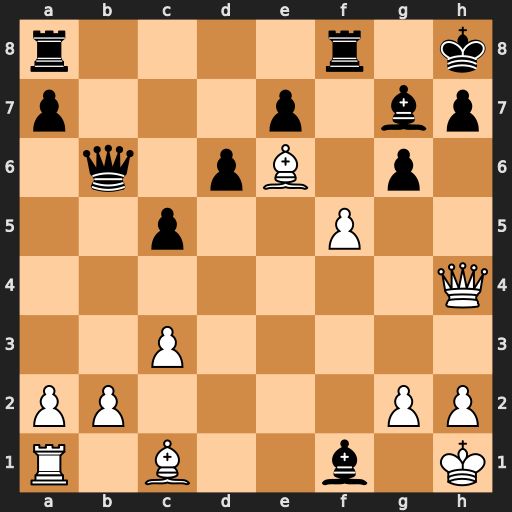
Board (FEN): r4r1k/p3p1bp/1q1pB1p1/2p2P2/7Q/2P5/PP4PP/R1B2b1K
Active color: w
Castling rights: -
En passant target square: -
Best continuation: fxg6 Bxg2+ Kxg2 Qc6+ Kg1